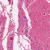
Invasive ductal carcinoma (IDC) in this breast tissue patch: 0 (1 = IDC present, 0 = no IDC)